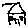
Label: house